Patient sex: M
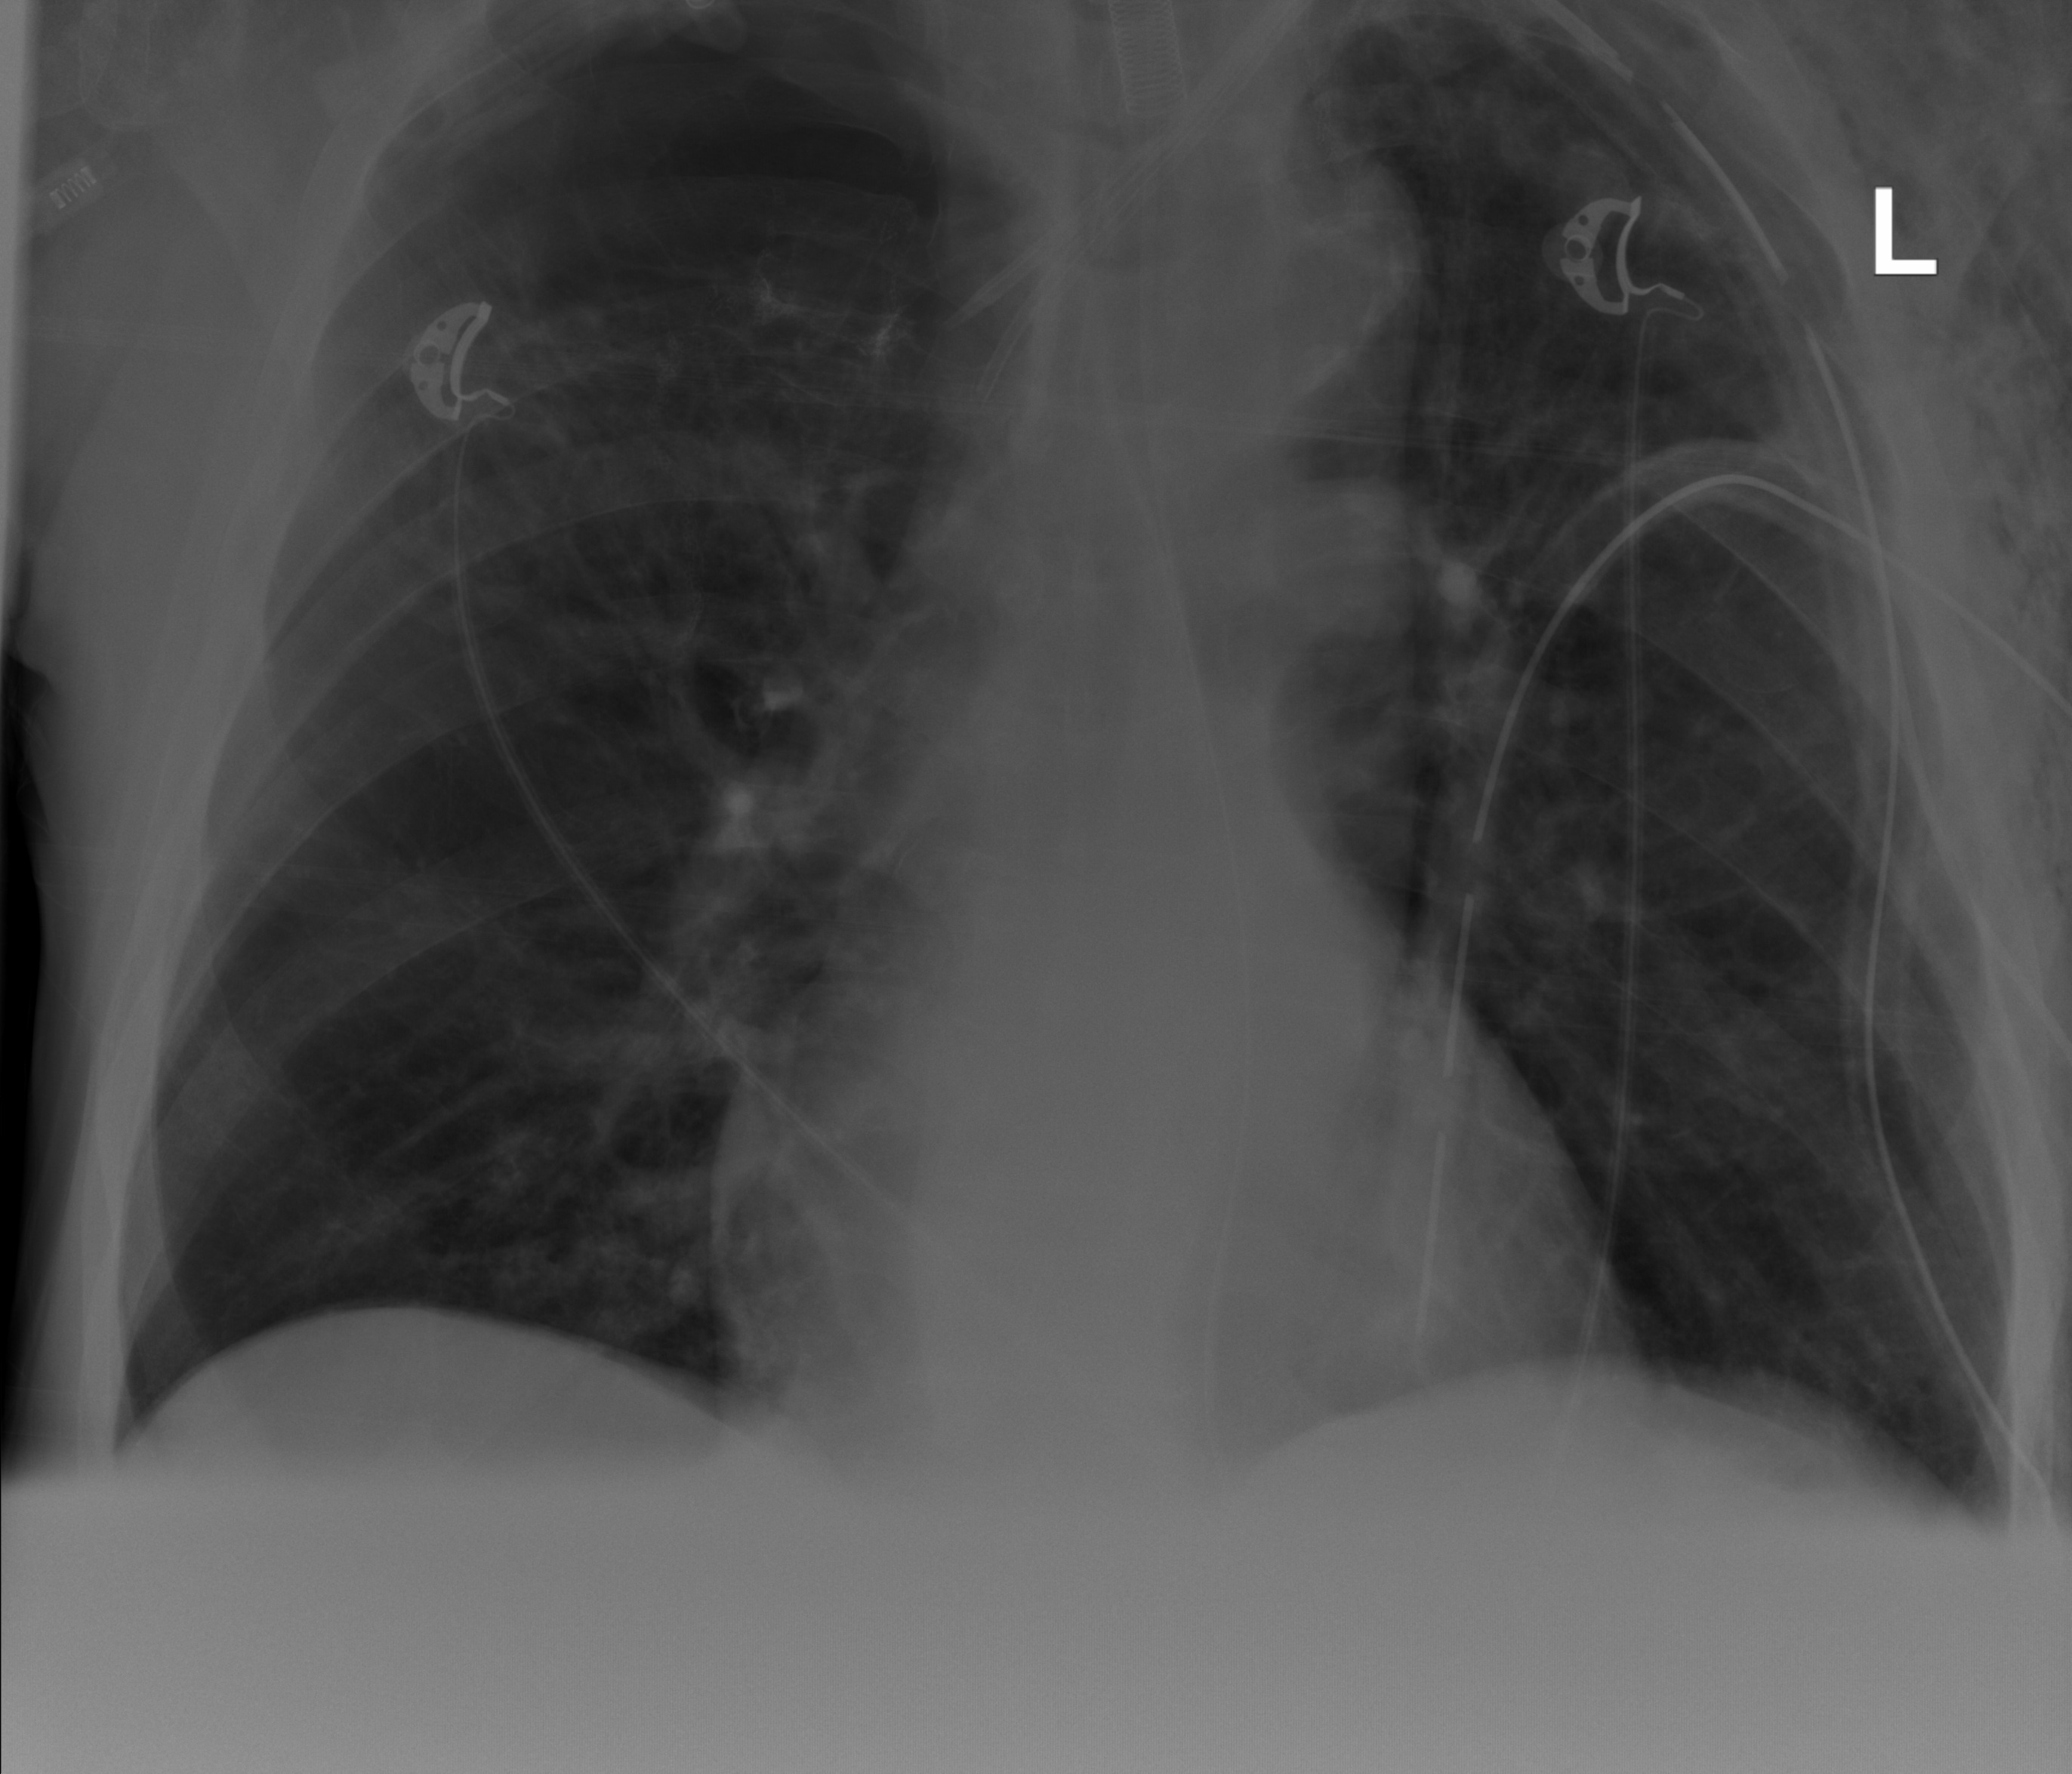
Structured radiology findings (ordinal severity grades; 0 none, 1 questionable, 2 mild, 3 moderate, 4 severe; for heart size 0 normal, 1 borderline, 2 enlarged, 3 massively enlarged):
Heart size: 0
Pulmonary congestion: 0
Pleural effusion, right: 0
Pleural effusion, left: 0
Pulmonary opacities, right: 0
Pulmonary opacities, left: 0
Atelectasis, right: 0
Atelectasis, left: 0